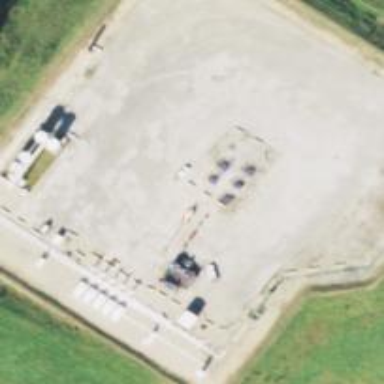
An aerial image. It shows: Industrial area used for fracking.